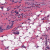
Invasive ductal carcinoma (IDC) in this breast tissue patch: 0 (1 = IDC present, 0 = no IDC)